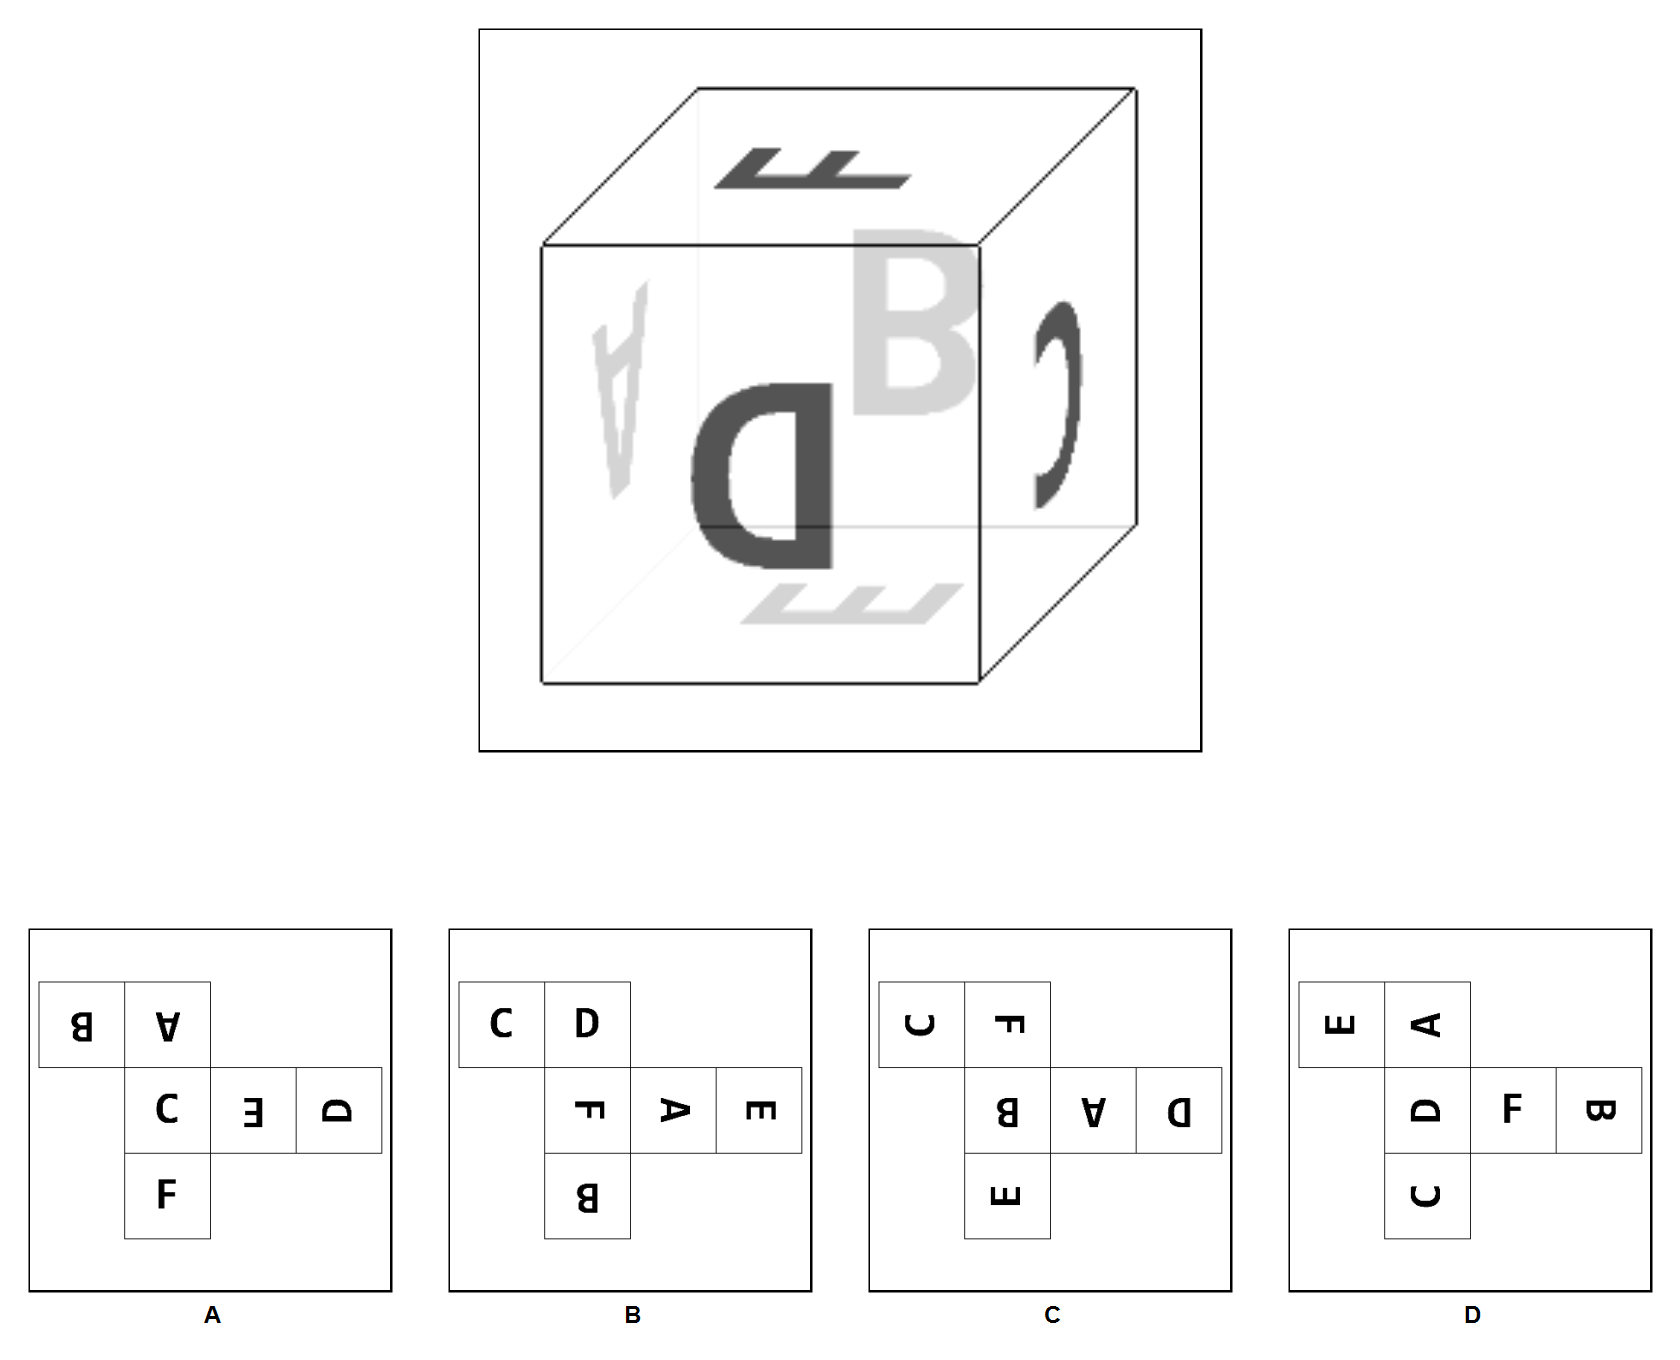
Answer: A